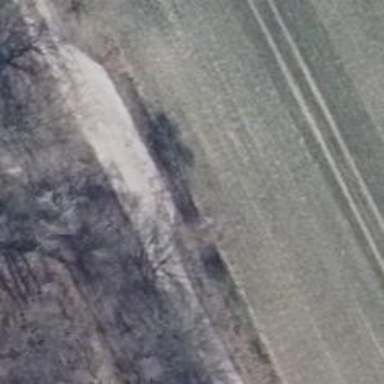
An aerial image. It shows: Unclassified road with concrete surface.